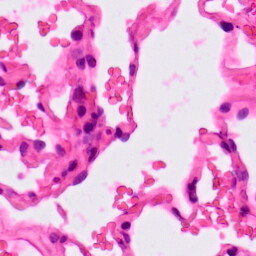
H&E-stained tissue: Lung